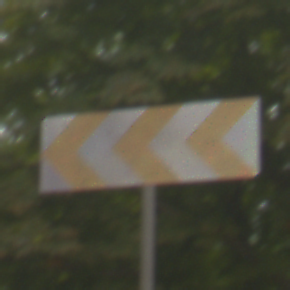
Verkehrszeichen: RichtungstafelnInKurvenGrossRechts
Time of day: MorningAfternoon
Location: Outdoor (Urban)
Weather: Overcast
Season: NotSpecified
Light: Natural